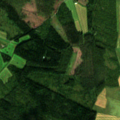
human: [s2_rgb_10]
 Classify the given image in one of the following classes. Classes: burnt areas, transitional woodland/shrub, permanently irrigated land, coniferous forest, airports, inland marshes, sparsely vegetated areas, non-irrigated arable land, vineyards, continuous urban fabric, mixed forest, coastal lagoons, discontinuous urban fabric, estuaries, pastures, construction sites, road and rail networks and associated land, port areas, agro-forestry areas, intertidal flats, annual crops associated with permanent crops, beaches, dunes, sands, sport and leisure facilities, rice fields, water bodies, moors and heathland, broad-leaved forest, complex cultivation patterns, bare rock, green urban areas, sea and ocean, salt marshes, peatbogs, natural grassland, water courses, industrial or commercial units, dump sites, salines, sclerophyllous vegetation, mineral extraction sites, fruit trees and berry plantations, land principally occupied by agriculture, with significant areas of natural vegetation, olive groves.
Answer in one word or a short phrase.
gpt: non-irrigated arable land, land principally occupied by agriculture, with significant areas of natural vegetation, mixed forest